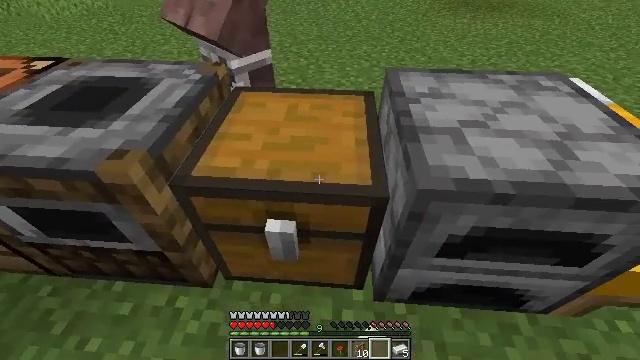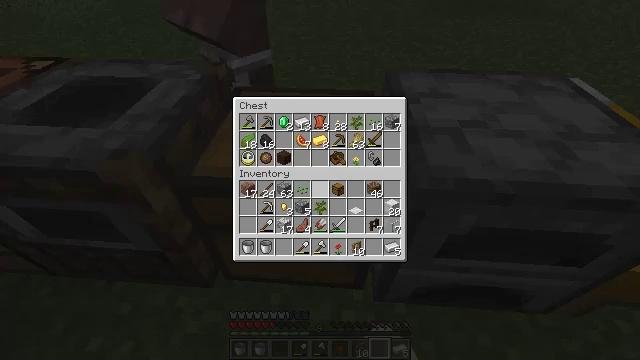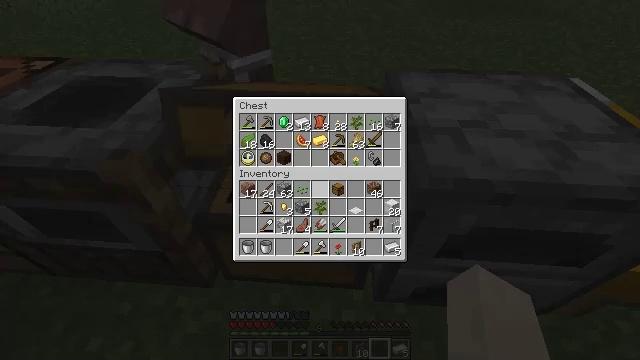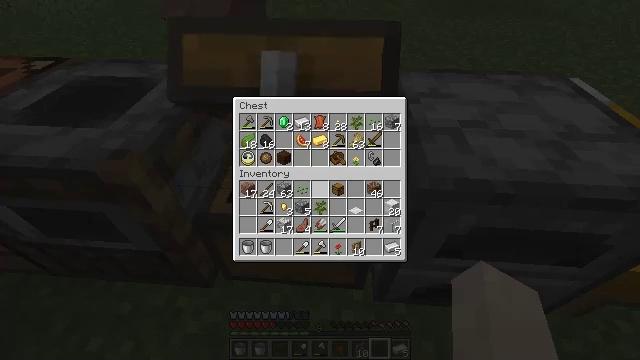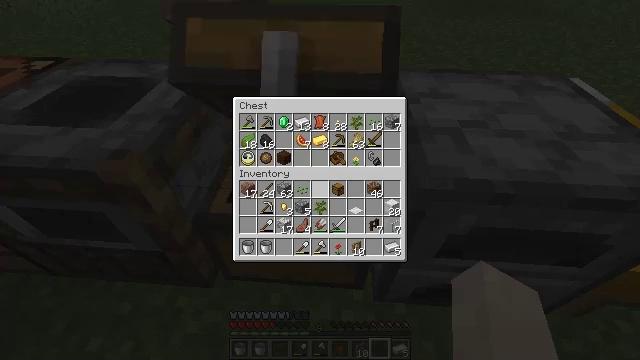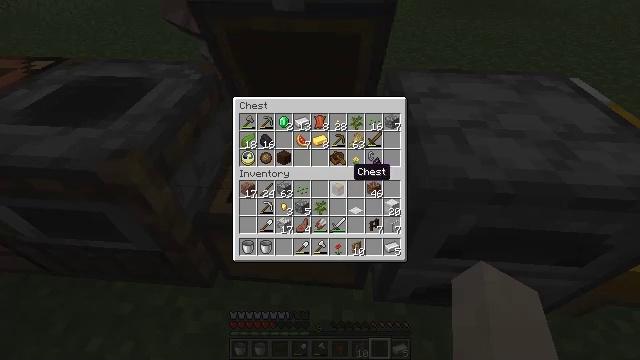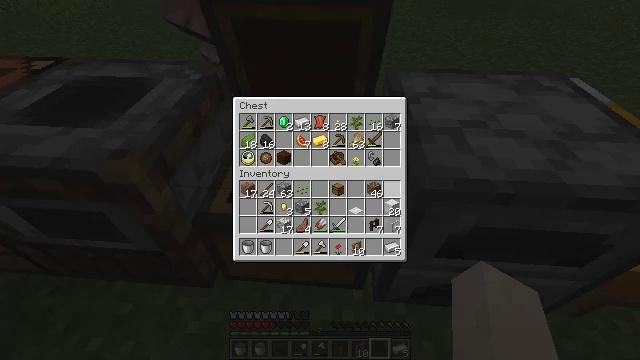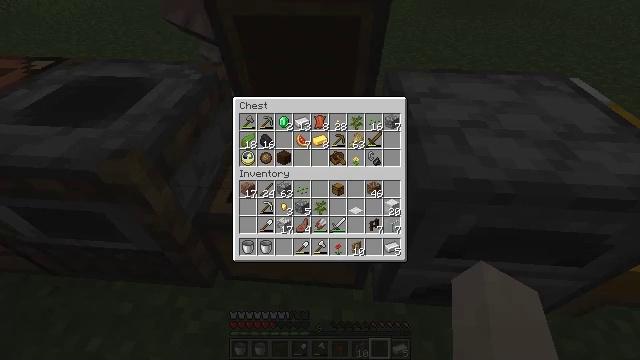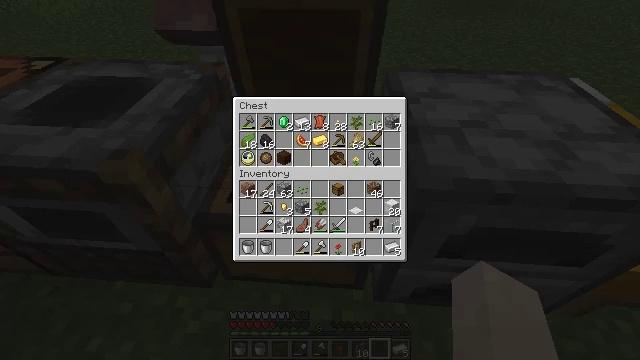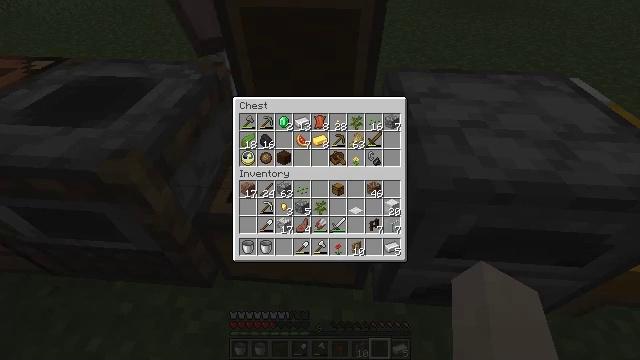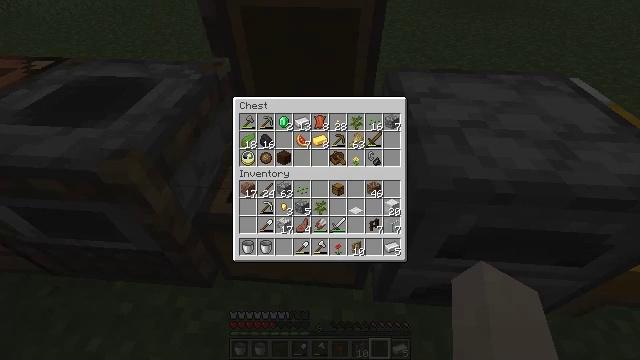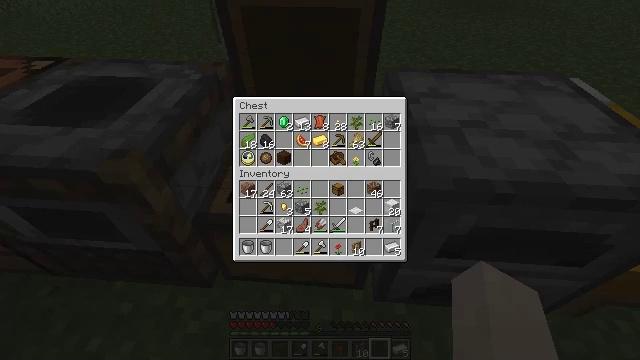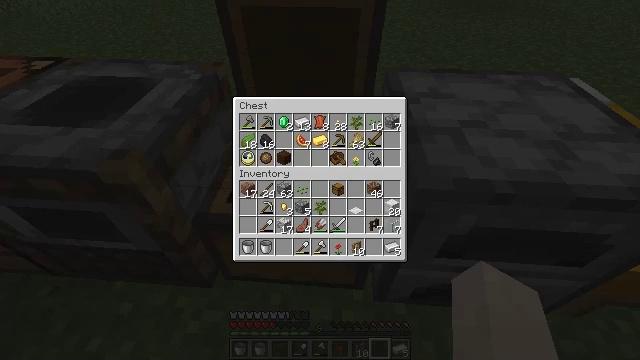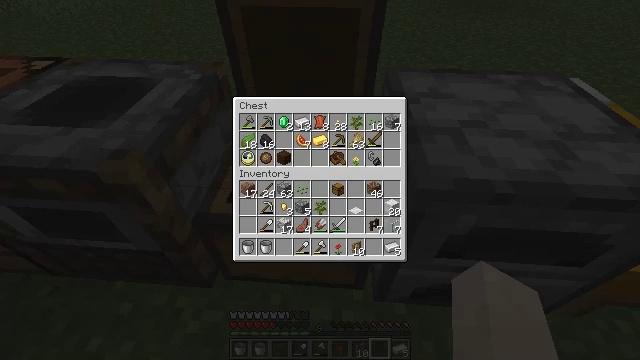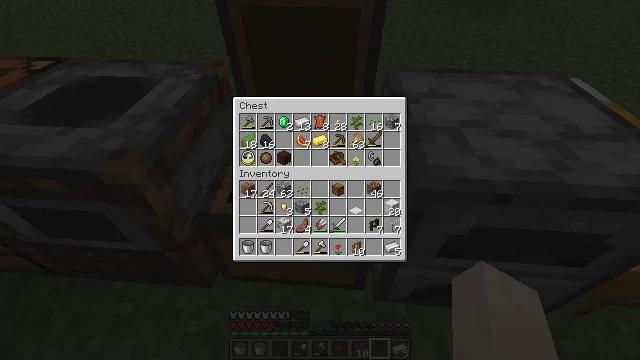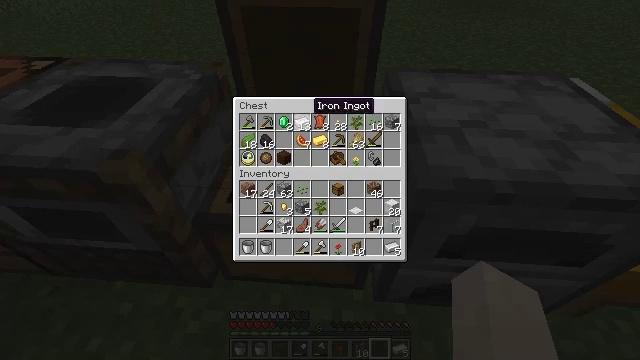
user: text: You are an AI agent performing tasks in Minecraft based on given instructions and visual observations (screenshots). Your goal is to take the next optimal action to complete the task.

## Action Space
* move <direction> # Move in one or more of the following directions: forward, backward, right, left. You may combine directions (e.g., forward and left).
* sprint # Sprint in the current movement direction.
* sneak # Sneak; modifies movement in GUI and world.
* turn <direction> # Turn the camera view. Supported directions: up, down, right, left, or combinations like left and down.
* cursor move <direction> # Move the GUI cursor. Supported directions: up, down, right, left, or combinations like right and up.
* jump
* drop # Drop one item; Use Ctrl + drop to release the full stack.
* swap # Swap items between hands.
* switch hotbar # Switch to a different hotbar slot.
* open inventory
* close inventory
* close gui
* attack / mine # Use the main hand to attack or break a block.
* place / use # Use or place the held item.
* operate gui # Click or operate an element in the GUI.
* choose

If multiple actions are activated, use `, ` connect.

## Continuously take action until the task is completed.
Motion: motion action
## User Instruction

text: Gather the dark oak sapling for your inventory.
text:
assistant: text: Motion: no_op
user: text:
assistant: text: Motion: no_op
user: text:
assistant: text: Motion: no_op
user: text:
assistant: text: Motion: no_op
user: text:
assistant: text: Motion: turn right
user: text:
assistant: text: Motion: turn right
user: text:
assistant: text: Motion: turn right
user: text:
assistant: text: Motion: turn right and up
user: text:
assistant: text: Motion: turn right and up
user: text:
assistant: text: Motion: turn up
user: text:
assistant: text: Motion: turn left and up
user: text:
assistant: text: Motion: turn left and up
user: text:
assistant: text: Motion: turn left
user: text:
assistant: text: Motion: turn left and down
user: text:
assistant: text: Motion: turn left and down
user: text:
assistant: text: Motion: turn down
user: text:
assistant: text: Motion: turn right and down
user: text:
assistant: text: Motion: turn right and down
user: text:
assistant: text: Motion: sneak, turn down
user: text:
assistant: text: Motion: sneak
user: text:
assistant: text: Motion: sneak
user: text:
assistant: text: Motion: sneak
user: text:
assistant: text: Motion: sneak, turn right and down
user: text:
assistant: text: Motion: sneak, turn right
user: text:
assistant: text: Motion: sneak
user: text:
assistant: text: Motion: sneak
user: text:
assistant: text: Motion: sneak
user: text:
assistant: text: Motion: sneak
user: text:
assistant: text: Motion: sneak
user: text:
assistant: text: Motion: sneak